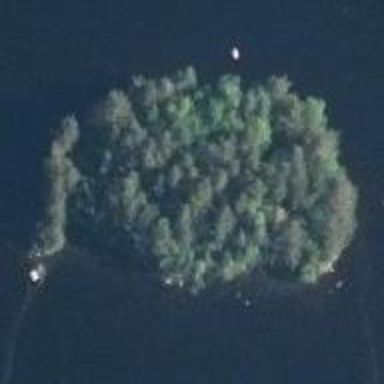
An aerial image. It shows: Islet.